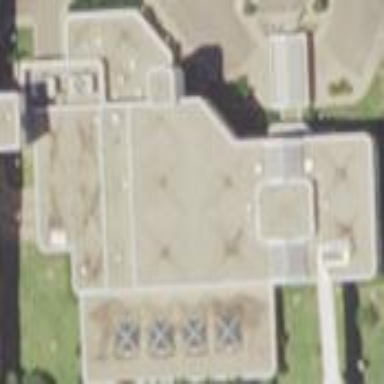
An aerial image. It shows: Hospital building.